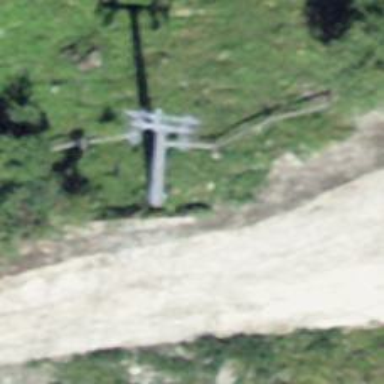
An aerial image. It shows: Pylon used for aerialway.